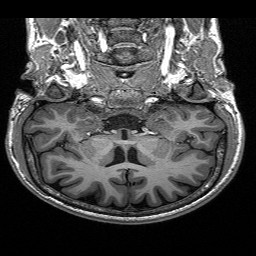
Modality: T1w
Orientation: sagittal